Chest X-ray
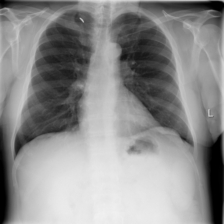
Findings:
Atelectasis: negative
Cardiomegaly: negative
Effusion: negative
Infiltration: negative
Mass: negative
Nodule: negative
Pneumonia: negative
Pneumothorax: negative
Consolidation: negative
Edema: negative
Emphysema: negative
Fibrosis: negative
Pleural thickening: negative
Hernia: negative